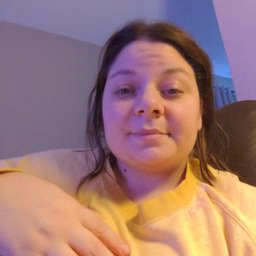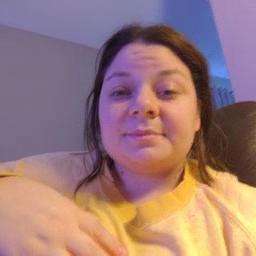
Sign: lamp